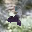
Label: 2